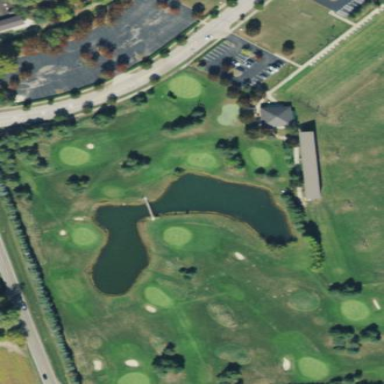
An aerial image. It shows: Water hazard on golf course.